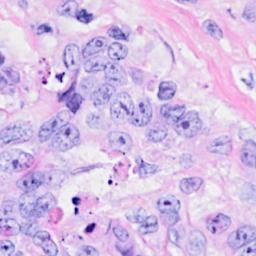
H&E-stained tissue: Breast